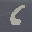
Label: 6